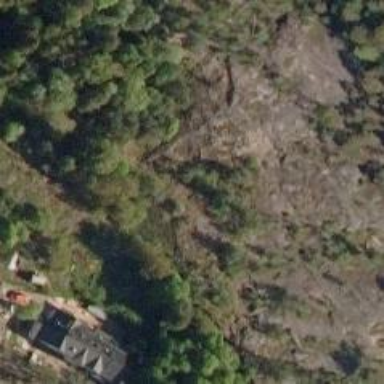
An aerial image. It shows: Natural cliff.